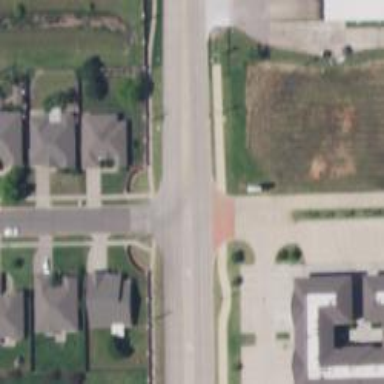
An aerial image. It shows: Secondary road with sidewalk on the left.